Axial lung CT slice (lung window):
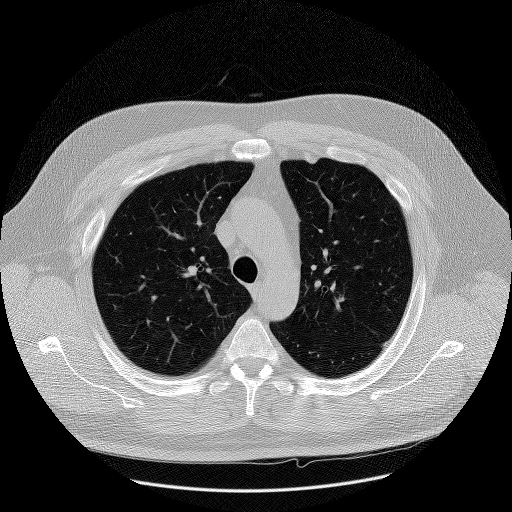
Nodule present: no